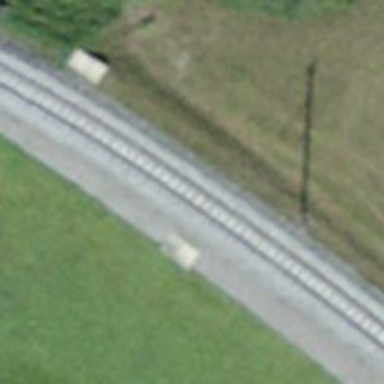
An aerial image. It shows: Narrow gauge railway with electrified contact lines.